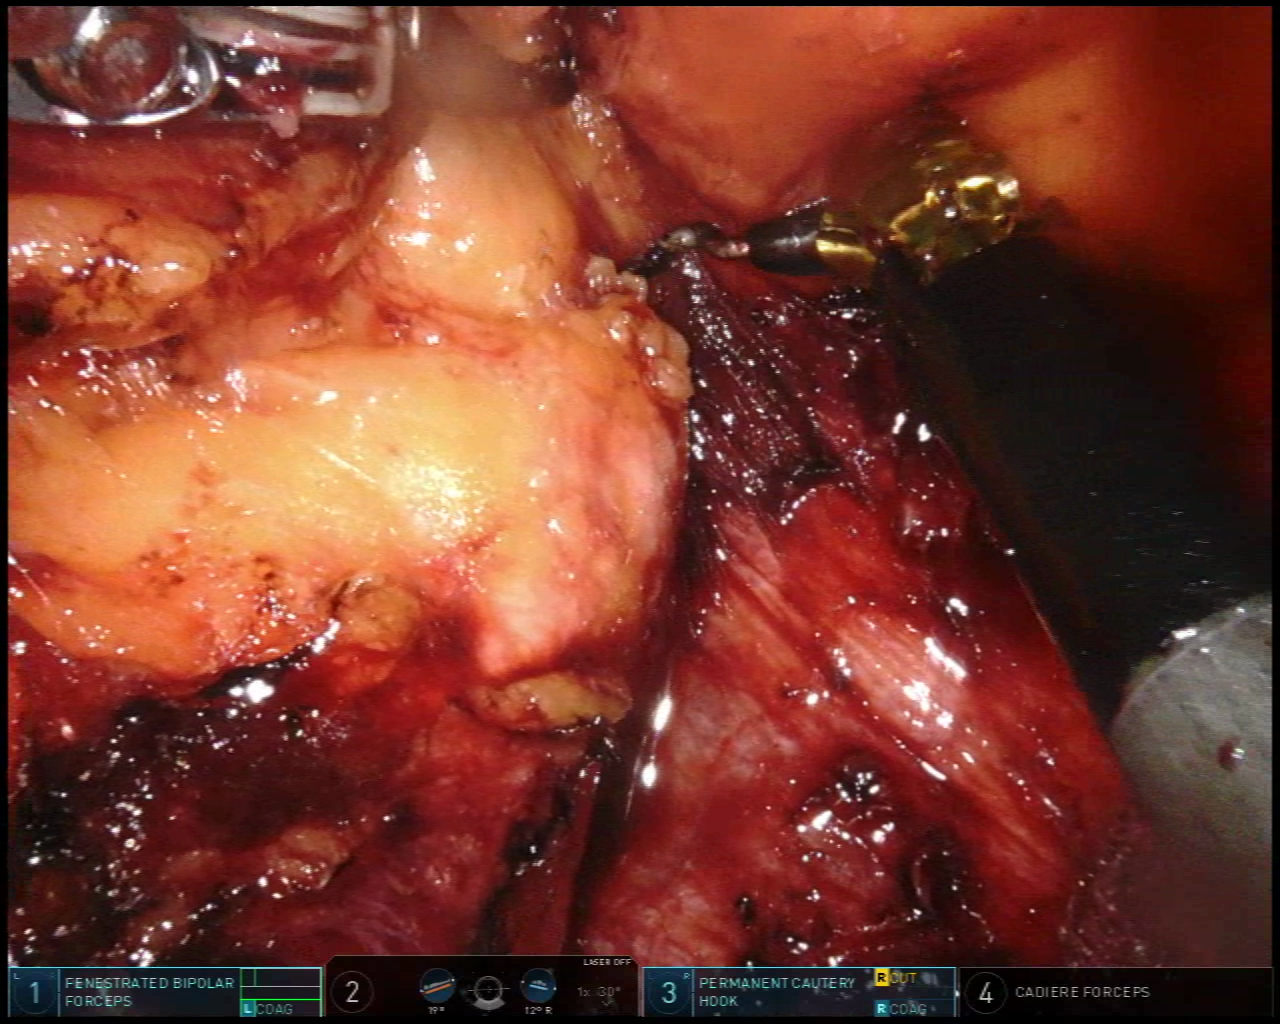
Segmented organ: pancreas
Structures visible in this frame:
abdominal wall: no
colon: no
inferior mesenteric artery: no
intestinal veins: no
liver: no
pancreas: yes
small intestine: no
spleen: no
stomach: no
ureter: no
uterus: no
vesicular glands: no